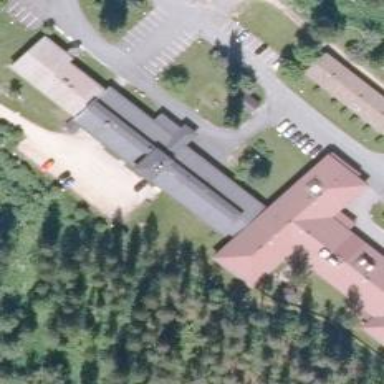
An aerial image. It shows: Healthcare clinic is depicted in the image.